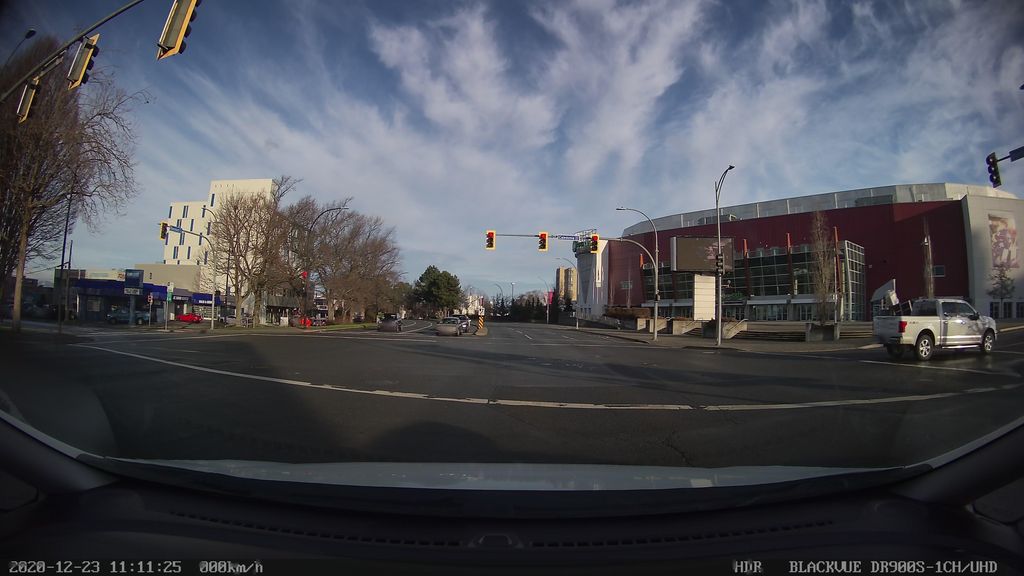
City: victoria